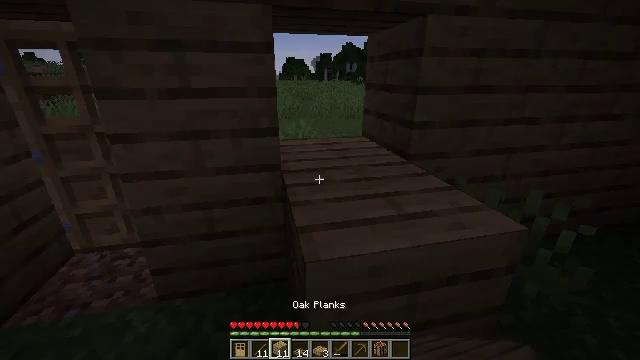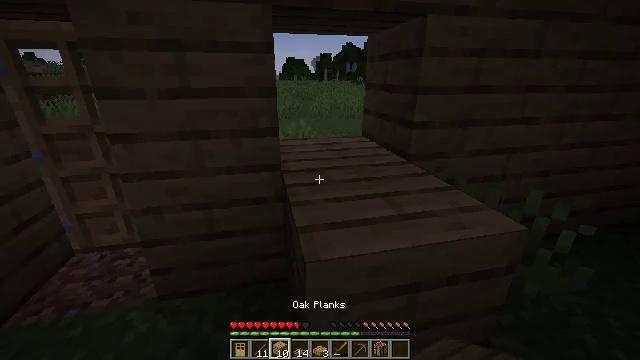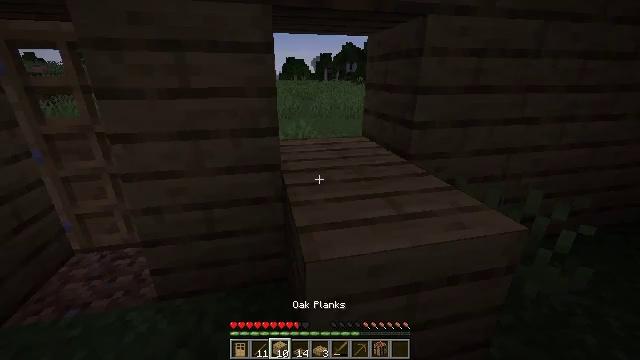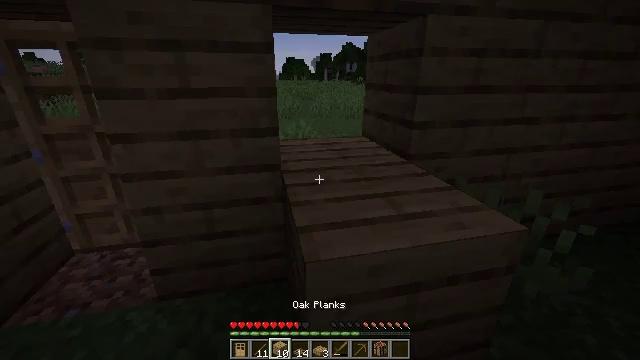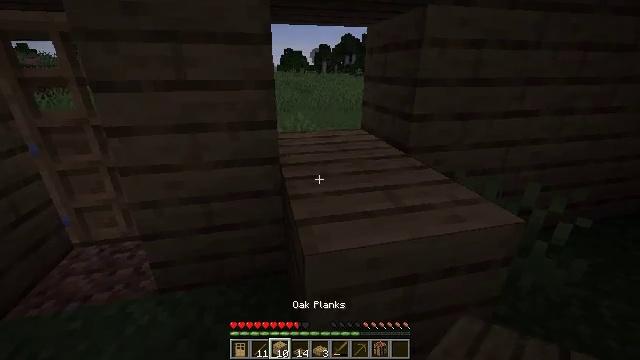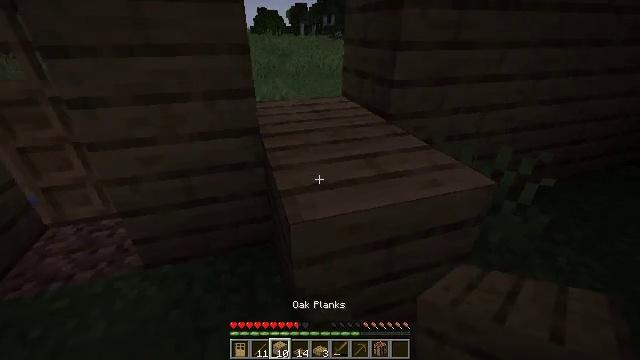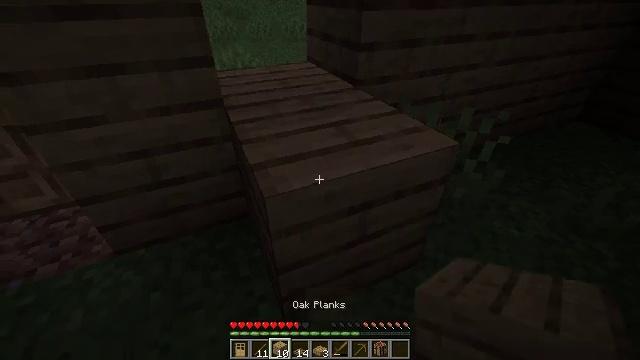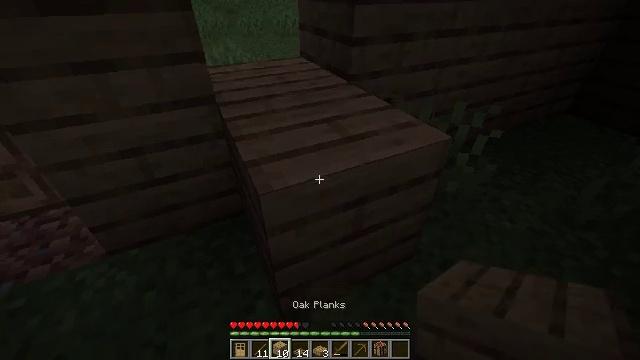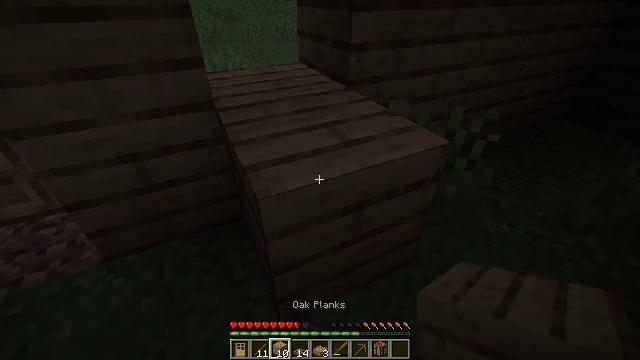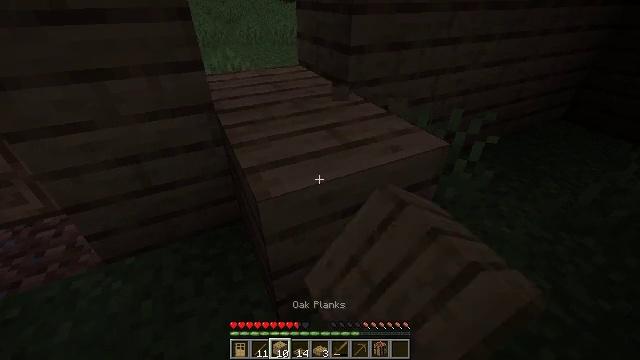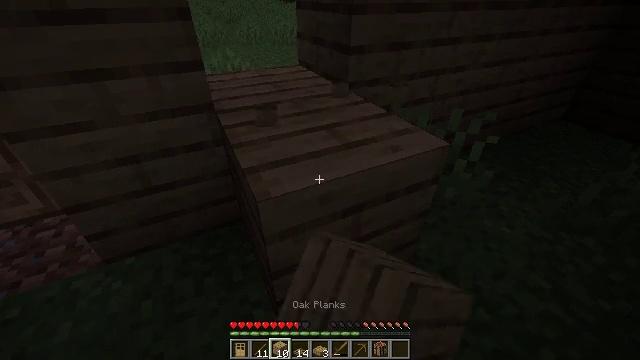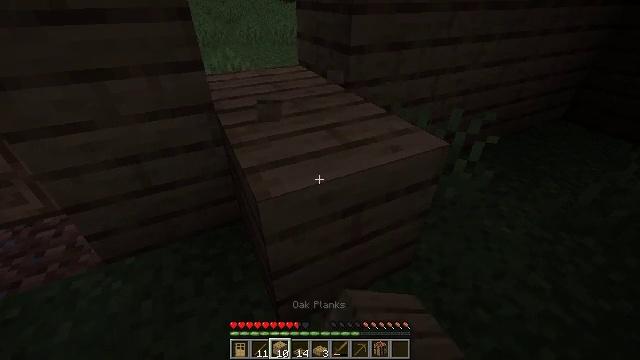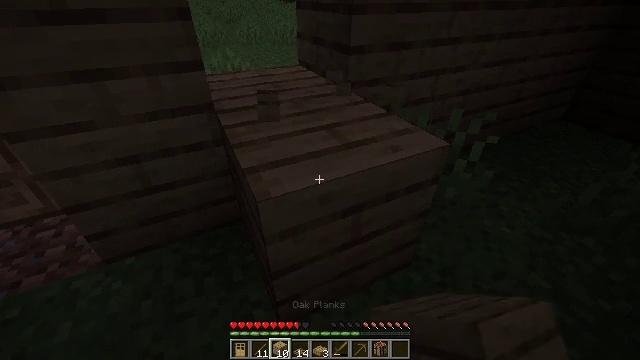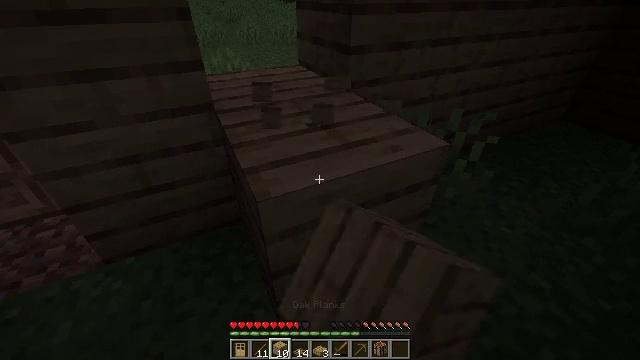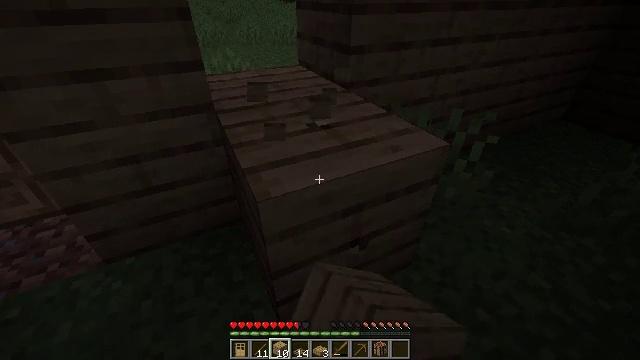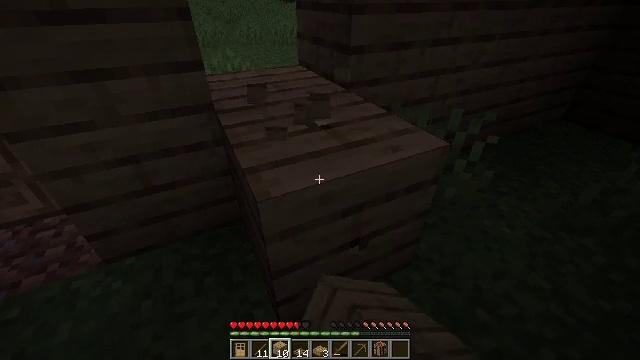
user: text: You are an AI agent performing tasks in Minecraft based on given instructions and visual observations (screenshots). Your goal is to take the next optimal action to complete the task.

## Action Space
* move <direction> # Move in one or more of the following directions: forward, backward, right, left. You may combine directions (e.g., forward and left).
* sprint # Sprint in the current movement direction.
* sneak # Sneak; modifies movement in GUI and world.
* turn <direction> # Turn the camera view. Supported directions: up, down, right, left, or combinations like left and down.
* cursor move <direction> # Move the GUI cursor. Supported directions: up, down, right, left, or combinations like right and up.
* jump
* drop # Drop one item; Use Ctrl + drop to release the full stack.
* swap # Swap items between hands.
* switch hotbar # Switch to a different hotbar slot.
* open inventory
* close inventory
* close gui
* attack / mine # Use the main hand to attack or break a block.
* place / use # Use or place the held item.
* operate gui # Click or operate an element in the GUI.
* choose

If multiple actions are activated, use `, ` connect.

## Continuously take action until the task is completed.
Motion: motion action
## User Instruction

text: Mine planks.
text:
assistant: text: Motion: no_op
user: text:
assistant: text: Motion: no_op
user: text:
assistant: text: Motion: no_op
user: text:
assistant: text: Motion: turn down
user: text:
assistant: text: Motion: turn right and down
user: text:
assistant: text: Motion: turn right and down
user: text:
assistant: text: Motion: turn right
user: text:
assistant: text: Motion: turn up, attack / mine
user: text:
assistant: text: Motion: attack / mine
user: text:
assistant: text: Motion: attack / mine
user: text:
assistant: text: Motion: attack / mine
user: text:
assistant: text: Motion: attack / mine
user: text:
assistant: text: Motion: attack / mine
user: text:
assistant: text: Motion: attack / mine
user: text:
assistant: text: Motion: attack / mine
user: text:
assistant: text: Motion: attack / mine
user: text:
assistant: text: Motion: attack / mine
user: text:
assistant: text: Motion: attack / mine
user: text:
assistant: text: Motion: attack / mine
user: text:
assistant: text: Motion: attack / mine
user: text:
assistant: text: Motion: attack / mine
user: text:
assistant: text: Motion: attack / mine
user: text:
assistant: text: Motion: attack / mine
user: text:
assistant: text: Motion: attack / mine
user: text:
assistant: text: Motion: attack / mine
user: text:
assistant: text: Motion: attack / mine
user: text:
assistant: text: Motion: attack / mine
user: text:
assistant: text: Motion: attack / mine
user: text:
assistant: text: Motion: attack / mine
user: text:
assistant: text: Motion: attack / mine